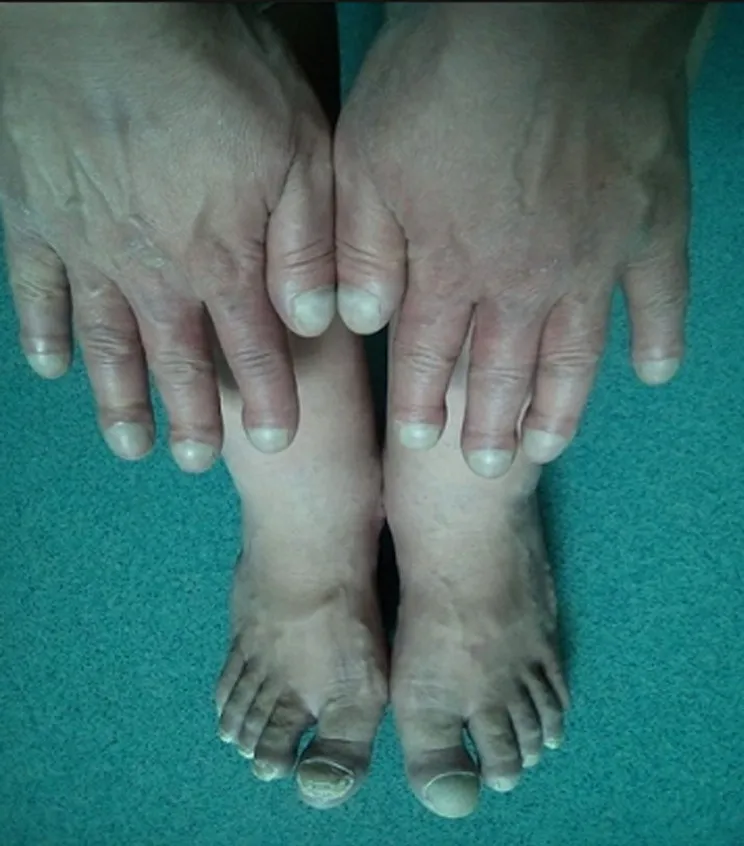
clubbed cyanotic fingers and toes.
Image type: medical_photograph (skin_photograph)